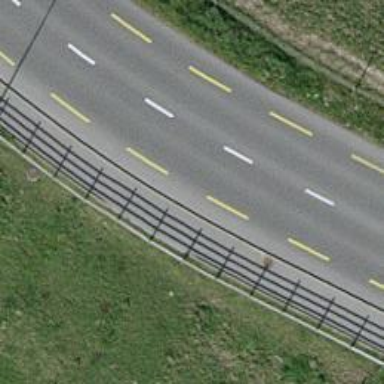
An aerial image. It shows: Tertiary road with designated cycle lane.